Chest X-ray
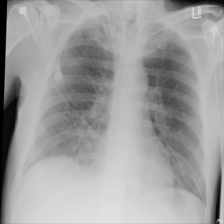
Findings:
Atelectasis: negative
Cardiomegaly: negative
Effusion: negative
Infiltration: negative
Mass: negative
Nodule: negative
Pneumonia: negative
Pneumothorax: negative
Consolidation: negative
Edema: negative
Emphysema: negative
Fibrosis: negative
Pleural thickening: negative
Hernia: negative